Interaction volume radius: 5 \u00c5
Interaction volume height: 10 \u00c5
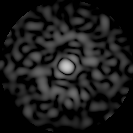
Disorder parameter: 0.8999